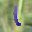
Label: 1